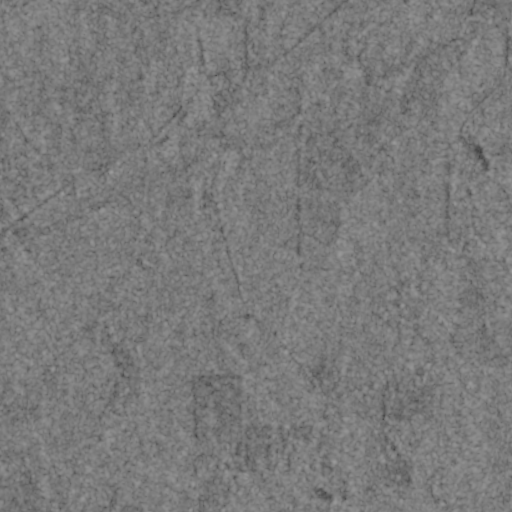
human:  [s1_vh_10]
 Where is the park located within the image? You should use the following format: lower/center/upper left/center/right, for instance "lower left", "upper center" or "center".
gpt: The park is located in the center right of the image.
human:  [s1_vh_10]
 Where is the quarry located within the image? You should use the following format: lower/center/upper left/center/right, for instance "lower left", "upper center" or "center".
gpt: There is no quarry in the image.

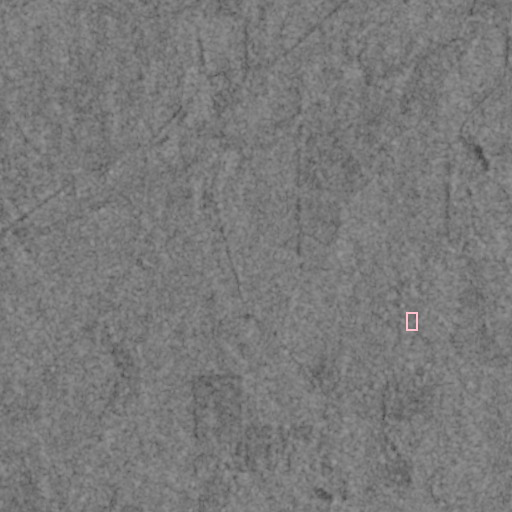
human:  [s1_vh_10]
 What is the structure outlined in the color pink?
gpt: The structure outlined in pink is a park.
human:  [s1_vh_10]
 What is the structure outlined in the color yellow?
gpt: There is no yellow outline.